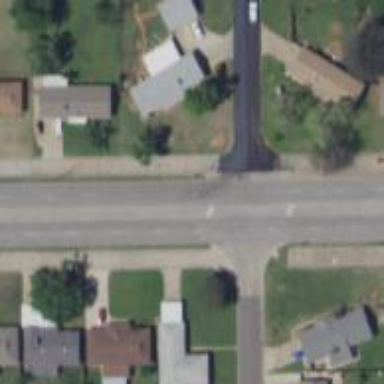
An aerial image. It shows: Stop road.